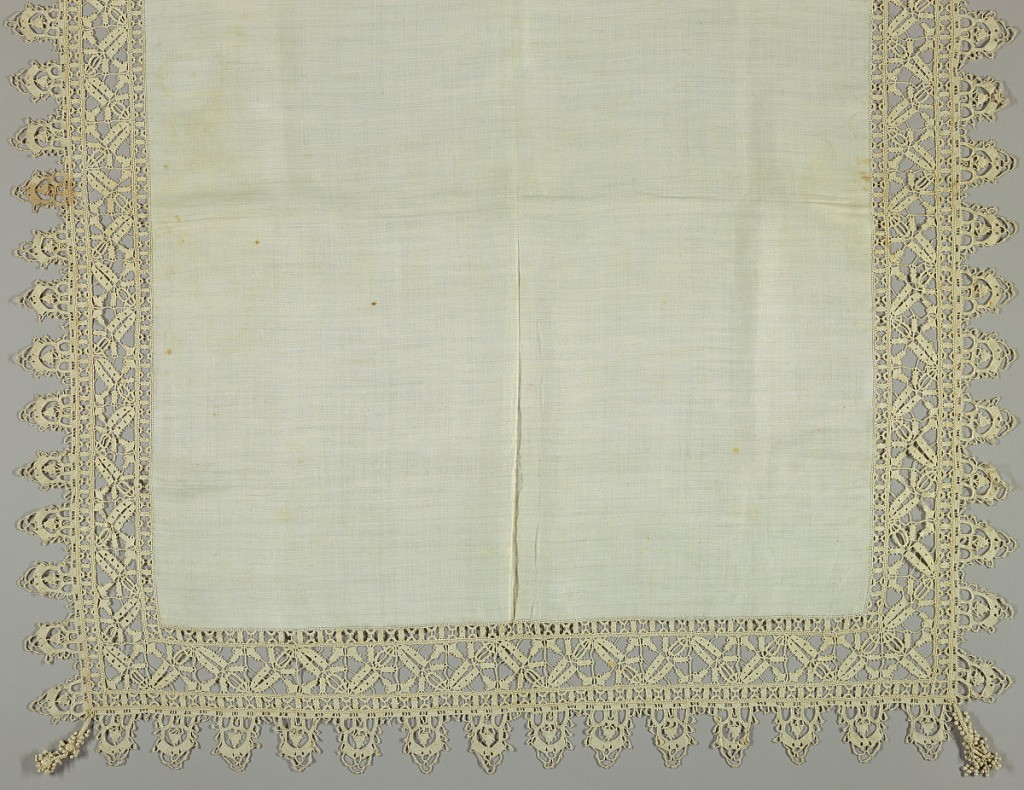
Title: Table cover
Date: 17th century
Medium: linen Technique: grid of withdrawn element work with needle lace, reticella style, plain weave cloth
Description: Linen plain weave table cover with a needle lace border. An acorn pattern on the diagonal fits into squares. Acorn changes direction in each square. Deeply scalloped border with a knotted tassel in each corner.